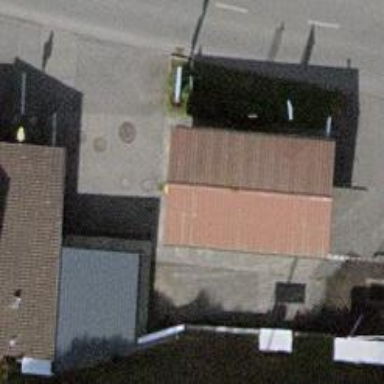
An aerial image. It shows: Fuel station.